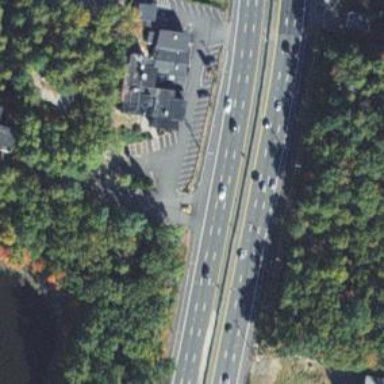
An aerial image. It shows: Asphalt trunk highway classified as expressway.